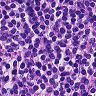
Metastatic tissue present: no